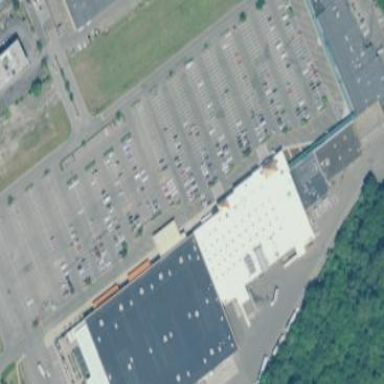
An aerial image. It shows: Parking area.